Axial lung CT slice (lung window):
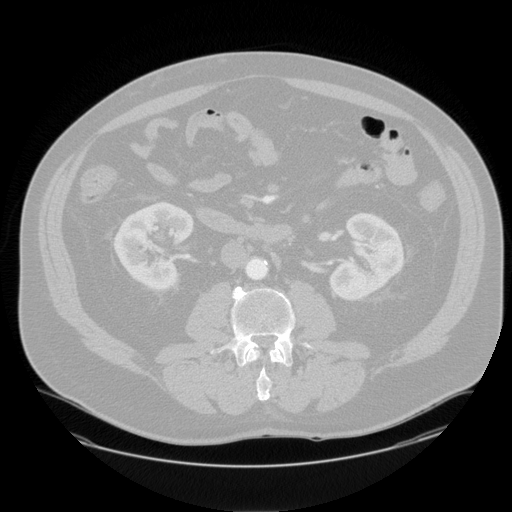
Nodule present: no